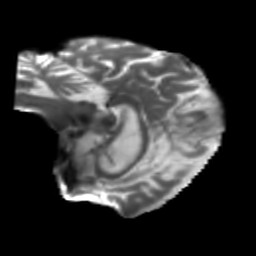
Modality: T2w
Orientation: sagittal
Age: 66
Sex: female
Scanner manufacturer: siemens
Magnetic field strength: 3 T
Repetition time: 5.25 s
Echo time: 0.08 s